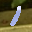
Label: 1